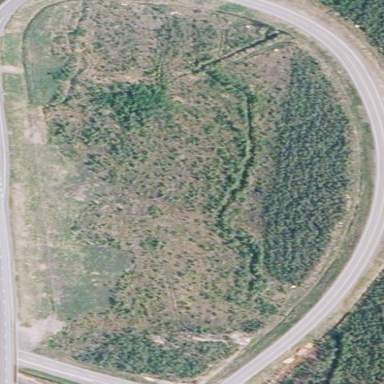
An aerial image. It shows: Patch of scrub vegetation.